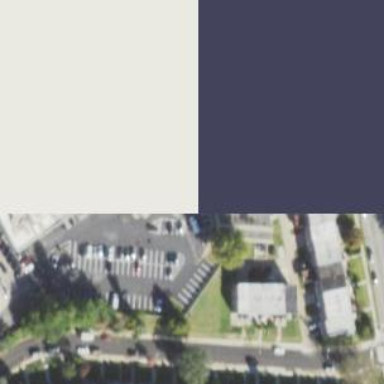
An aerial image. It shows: Motel building.